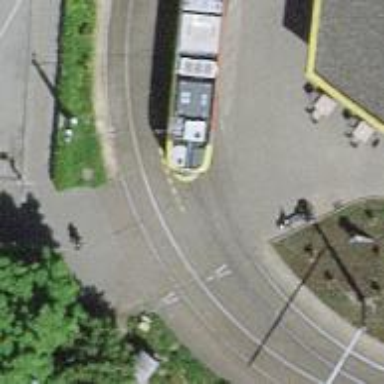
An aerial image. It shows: Railway crossing.